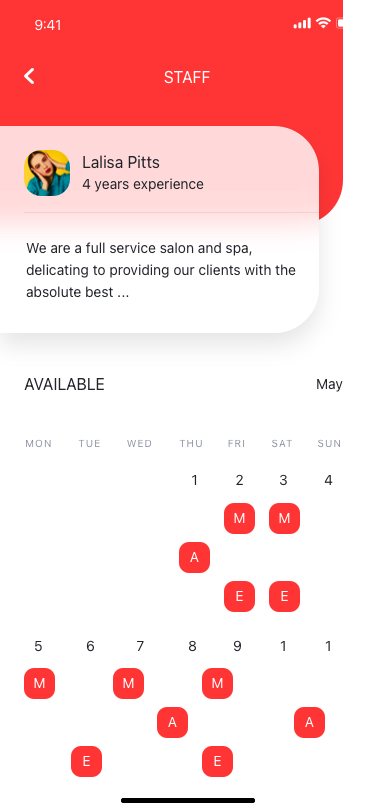
Text in this UI design:
STAFF
Lalisa Pitts
4 years experience
We are a full service salon and spa, delicating to providing our clients with the absolute best ...
AVAILABLE
11
10
9
8
7
6
5
4
3
2
1
SUN
SAT
FRI
THU
WED
TUE
Mon
M
M
M
M
M
A
A
A
E
E
E
E
May